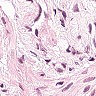
Metastatic tissue present: no